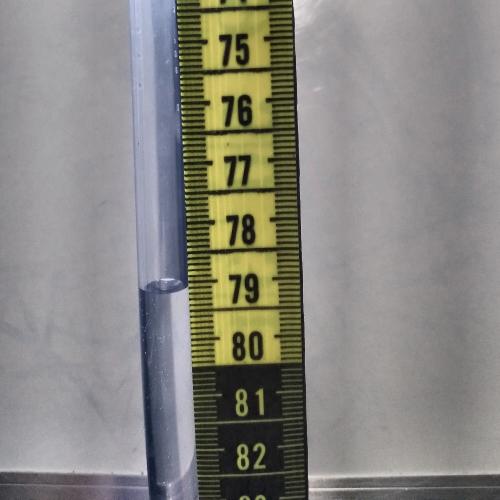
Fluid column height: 79.1 cm